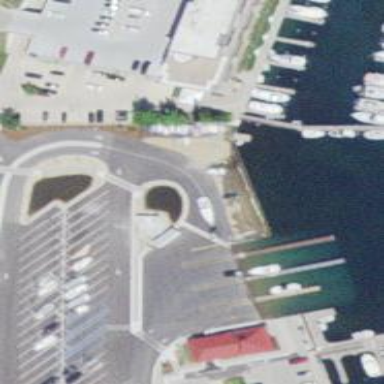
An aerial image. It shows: Slipway on leisure land.